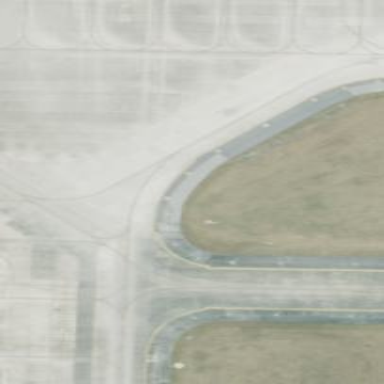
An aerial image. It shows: Paved apron at the airport.